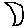
Label: moon